Question: I'm trying to make a drawing app and currently working on the line tool and want to have a preview like exists in Microsoft Paint and other drawing applications.
I'm using HTML5 Canvas and Javascript and am also using typical canvas drawing API like so:
'''
context.beginPath();
context.moveTo(originX, originY);
context.lineTo(mousePos.x, mousePos.y);
context.stroke();
'''
However, it starts to look like this when the user is trying to determine which line he wants because it doesn't erase the previous line:

The point in the middle is the origin from which the user began drawing the line from. I can't clear the canvas every time because there are other things possibly drawn. Only solution I can think of is implementing some sort of undo functionality but that seems like it would be slow and sloppy.
Does anyone have any idea on how to implement this sort of preview functionality?
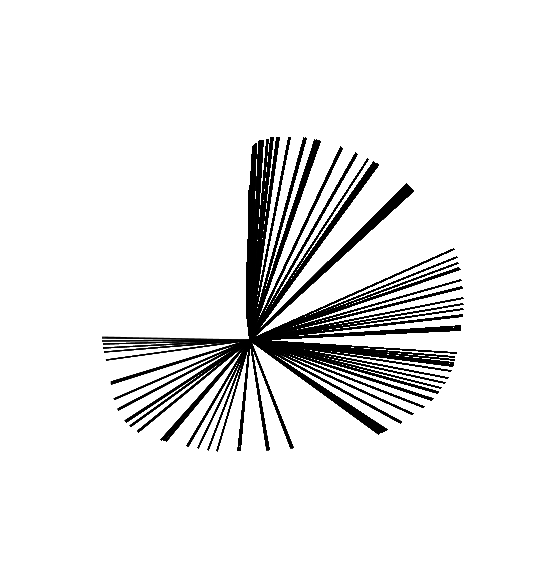
Answer: What I would recommend is using more than one canvas.
<URL>
So basically they do the preliminary drawing on the top one that continues to clear, and once they release the mouse button it then draws it to the lower "permanent" canvas.
Code from the fiddle, figured Id add it for reference since jsFiddle has been slow lately.
'''
var canvas = document.getElementById("canvas"),
ctx = canvas.getContext("2d"),
drawCanvas = document.getElementById("drawCanvas"),
drawCtx = drawCanvas.getContext("2d"),
painting = false,
lastX = 0,
lastY = 0,
curX = 0,
curY = 0,
startX = 0,
startY = 0,
lineThickness = 1;
canvas.width = canvas.height = 600;
drawCanvas.width = drawCanvas.height = 600;
drawCanvas.onmousedown = function(e) {
startX = e.pageX - this.offsetLeft;
startY = e.pageY - this.offsetTop;
painting = true;
};
drawCanvas.onmouseup = function(e){
painting = false;
ctx.strokeStyle = "#000";
ctx.beginPath();
ctx.moveTo(startX, startY);
ctx.lineTo(lastX, lastY);
ctx.stroke();
drawCtx.clearRect(0, 0, 600, 600);
}
drawCanvas.onmouseclick = function(e) {
startX = e.pageX - this.offsetLeft;
startY = e.pageY - this.offsetTop;
painting = true;
};
drawCanvas.onmousemove = function(e) {
if(painting){
lastX = e.pageX - this.offsetLeft;
lastY = e.pageY - this.offsetTop;
drawCtx.clearRect(0,0,600,600);
drawCtx.beginPath();
drawCtx.moveTo(startX ,startY );
drawCtx.lineTo(lastX, lastY);
drawCtx.stroke();
}
}
'''